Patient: sex M, age 51
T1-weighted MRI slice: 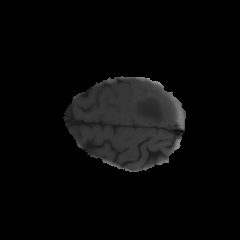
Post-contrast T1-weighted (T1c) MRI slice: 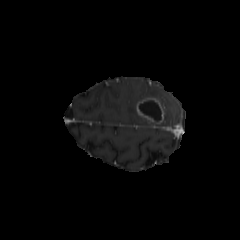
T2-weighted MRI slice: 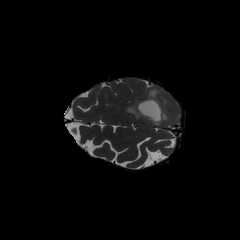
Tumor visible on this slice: yes
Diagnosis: Glioblastoma, IDH-wildtype
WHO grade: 4